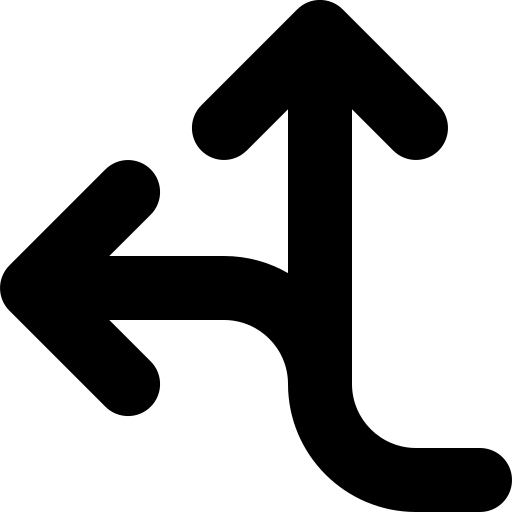
Tags: icon, FontAwesome, fa-icon, solid, arrows, split, up, and, left